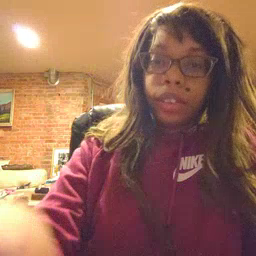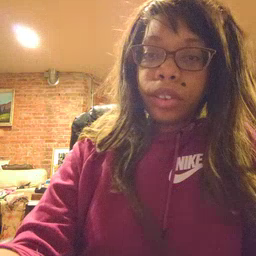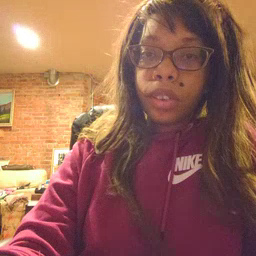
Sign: alligator